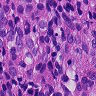
Metastatic tissue present: yes